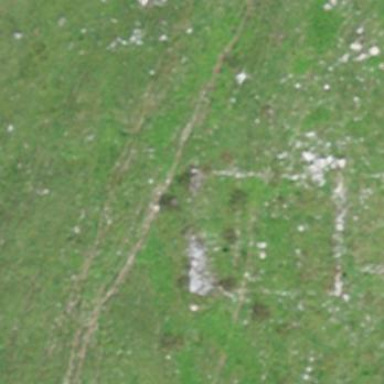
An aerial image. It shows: The remains of building in ruins.